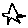
Label: star